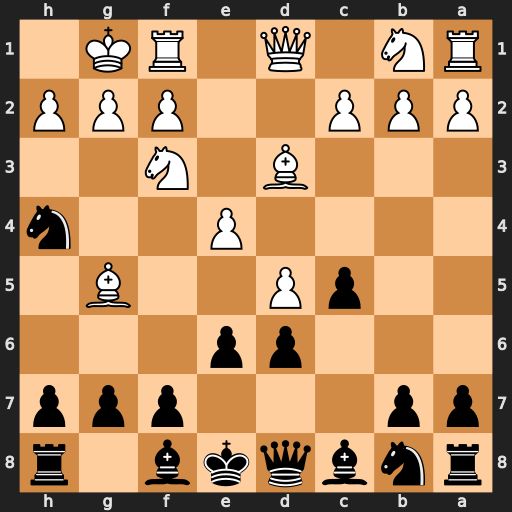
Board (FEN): rnbqkb1r/pp3ppp/3pp3/2pP2B1/4P2n/3B1N2/PPP2PPP/RN1Q1RK1
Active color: b
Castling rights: kq
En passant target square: -
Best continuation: Nxf3+ Qxf3 Qxg5